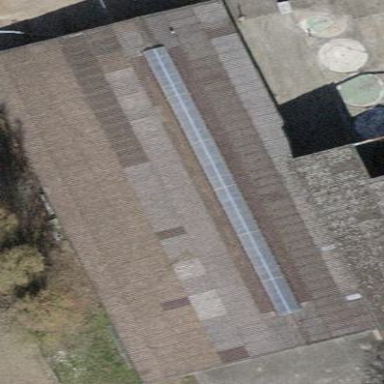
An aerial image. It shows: Cowshed building.